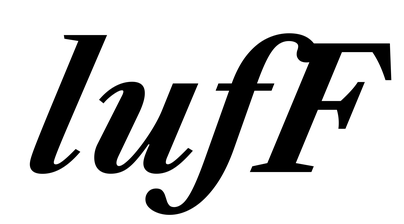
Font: LibreCaslonText-Italic_Bold_Italic